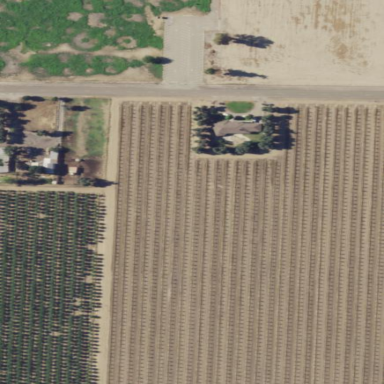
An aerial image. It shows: Orchard filled with almond trees.